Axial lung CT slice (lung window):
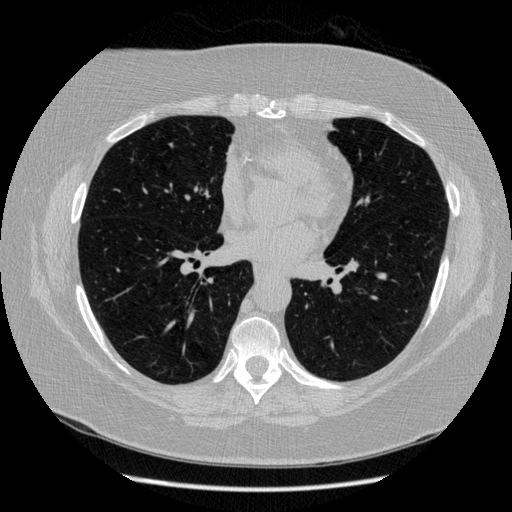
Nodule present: no